Question: In a JavaScript debugger, I can manually inspect the <URL>' on this piece of code:
'''
var x1 = "global";
var foo = (function main () {
var x2 = "inside obj";
return function internalFoo () {
var x3 = "inside internalFoo";
console.log (x1+','+x2+','+x3); // get the scopes
};
})();
foo ();
'''
and setting a breakpoint on the 'console.log', I see the following scopes:

Is there some means to do this ?
How can I inspect what is defined at every scope level?
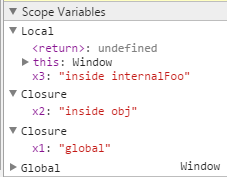
Answer: I am (pretty) sure this is not possible.Not even the Chrome-debugger keeps track of your scope all the time, but only when it hits a breakpoint. Keeping track of the scope chain for all the time would cost way too much memory (depending on the complexity of your closures and contexts). See this feature request for further information: <URL>
<URL>. As far as I know there is no command in any implementation of ECMAScript to call this function at runtime.
However <URL> might be interesting as it comes at least closer to what you asked for.